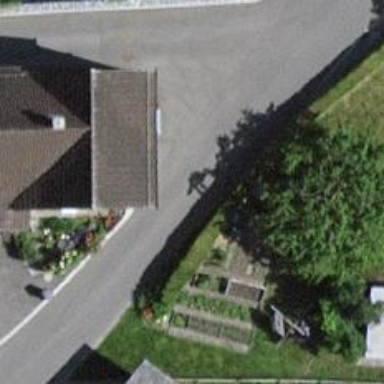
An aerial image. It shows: Asphalt road in residential area.